Interaction volume radius: 10 \u00c5
Interaction volume height: 10 \u00c5
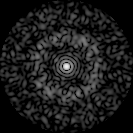
Disorder parameter: 0.82